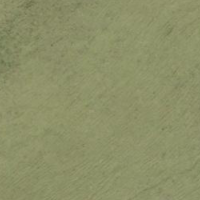
EUNIS habitat code: 23
Species observed at this site:
Arnica montana
Campanula barbata